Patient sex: M
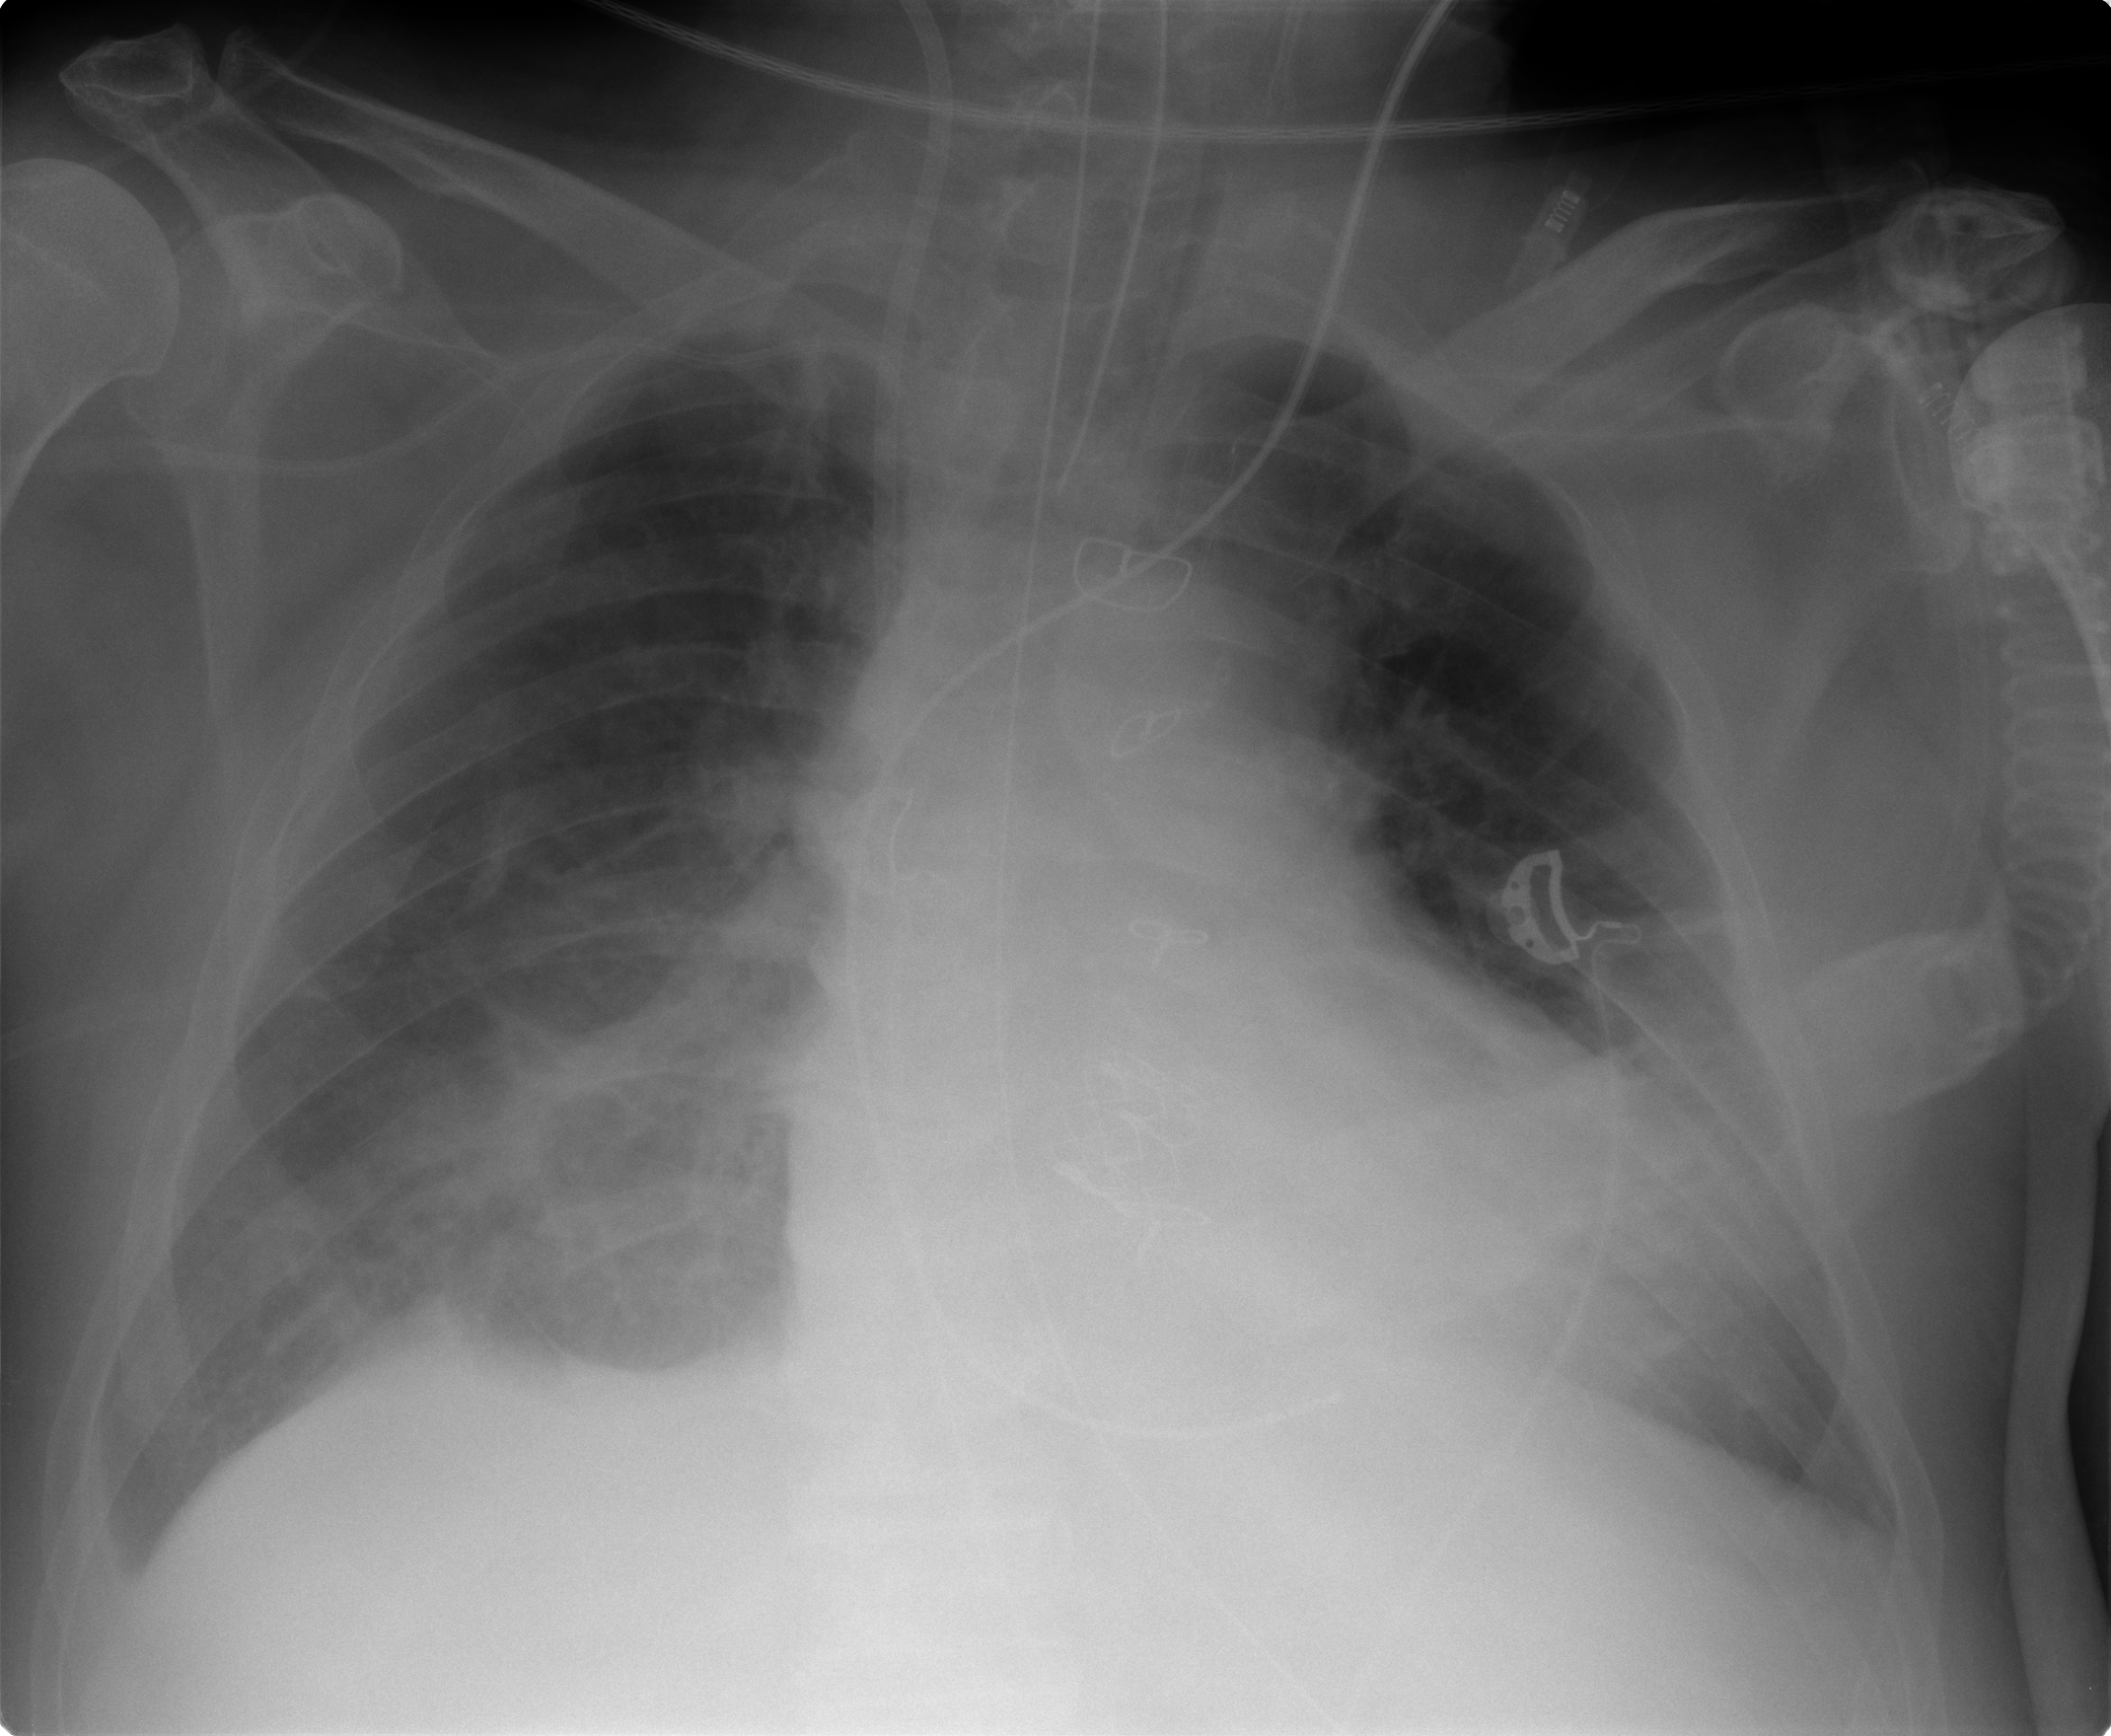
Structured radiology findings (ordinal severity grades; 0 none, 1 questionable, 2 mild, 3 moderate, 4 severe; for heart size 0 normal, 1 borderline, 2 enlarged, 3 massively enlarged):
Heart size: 2
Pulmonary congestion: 2
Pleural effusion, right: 2
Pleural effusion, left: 1
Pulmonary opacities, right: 2
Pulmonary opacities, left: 0
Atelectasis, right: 2
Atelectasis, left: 1